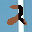
Label: 2